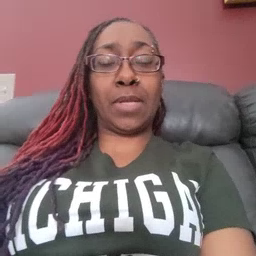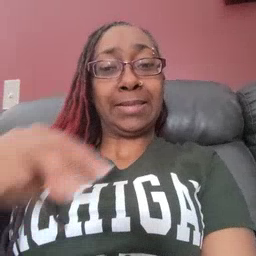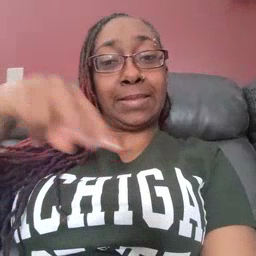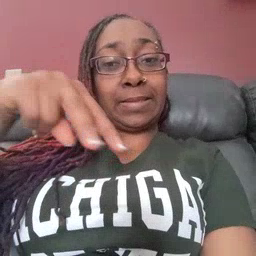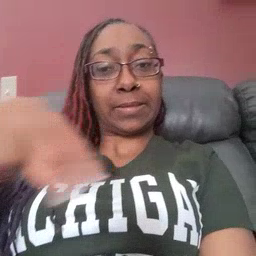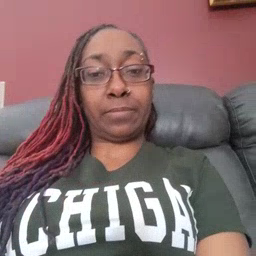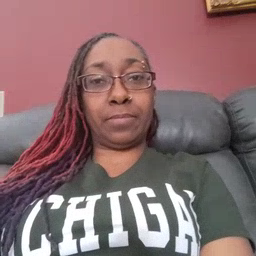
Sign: dance